Question: I'm using the iOS 5 <URL>. Unlike other methods I've found, this one is the best since it preserves the default back button animations and behaviours.
The only problem is that I can't change its or set it to . Here's what's happening:

A is intended behaviour, B is default style, C is the clipped result.
Unfortunately, it's not as easy as setting UIBarButtonItem to clipsToBounds=NO.
Does anyone know how to solve this issue? Thanks!
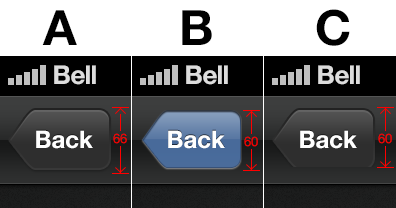
Answer: As you've discovered, 'UIAppearance' proxies won't let you adjust the dimensions of the button itself: the list of supported appearance methods for 'UIBarButtonItem' is given in the documentation, and whilst it includes metrics for the title label itself the button is off-limits.
For what it's worth, the button itself is actually 44 pts (88 pixels, if you're in retina) high in terms of touchable area, it's just the button is smaller than that.
If you're dead set on what amounts to a 3 pt difference in height then the best option is probably going to be to create your own custom button and use the 'UINavigationItem' 'setLeftBarButtonItem' method. As you point out, you're going to need to implement a short method attached to that button that implements 'popNavigationController' to ensure the correct behavior remains.
: I've just found out that if you keep your back button around you can, in fact, animate it to have it slide in a similar fashion to a standard back button. In the code below 'self.backButton' is the 'UIButton' you would have used in your 'initWithCustomView' 'UIBarButtonItem' method.
'''
- (void)viewWillDisappear:(BOOL)animated {
[UIView animateWithDuration:0.3
animations:^{
self.backButton.frame = CGRectMake(self.backButton.frame.origin.x+100,
self.backButton.frame.origin.y,
self.backButton.frame.size.width,
self.backButton.frame.size.height);
}];
}
'''
...this will trigger whenever the view controller disappears (ie, when popped pushed), but you could hook into the 'UINavigationController' delegate to only trigger it when the nav controller is popped instead. It definitely seems to move the button when controller is pushed, although I've only tested it on the simulator.